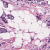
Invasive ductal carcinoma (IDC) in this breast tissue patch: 1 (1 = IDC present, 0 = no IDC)